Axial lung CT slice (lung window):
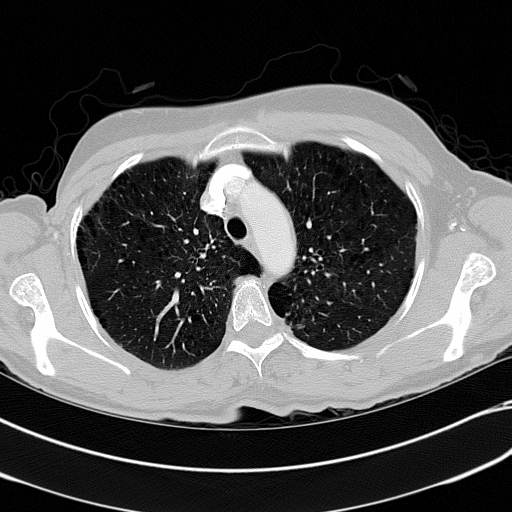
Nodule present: no